Question:
In this picture you can see (barely lol) that the spinner icons that rest on the bottom and bottom right are very hard to see due to the black background that I am using. What would I need to do to make that greyish looking color to white or any color for that matter?
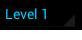
Answer: Try this tutorial:
<URL>
A similar process is used for working with custom buttons and other elements.
Updated as the link is broken. Try this stackoverflow answer
<URL>